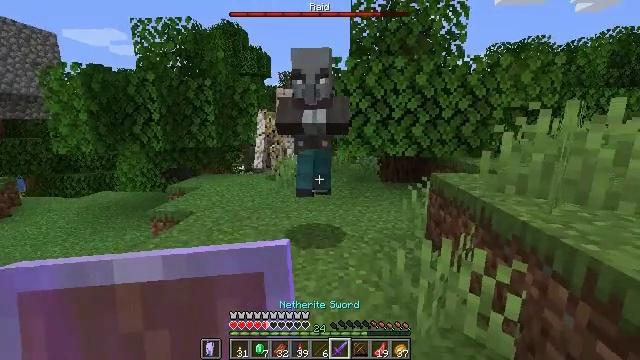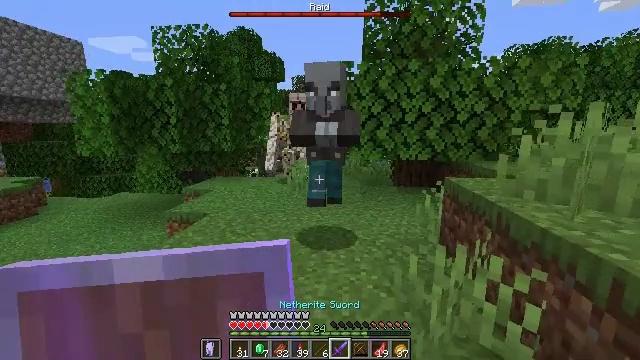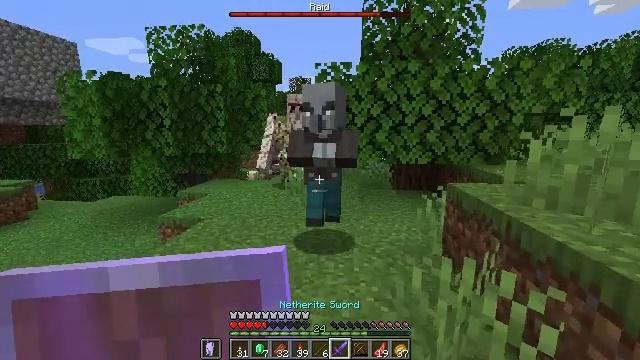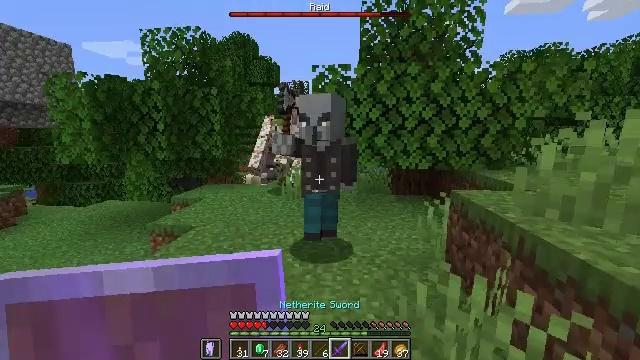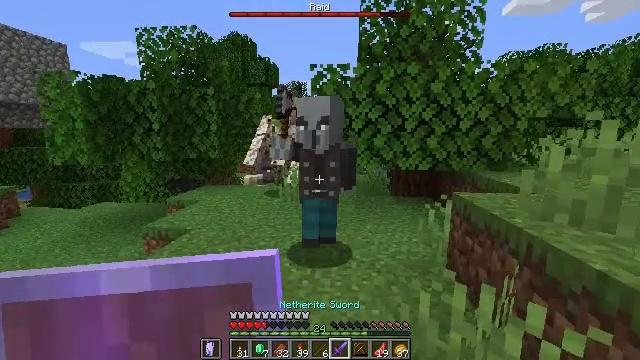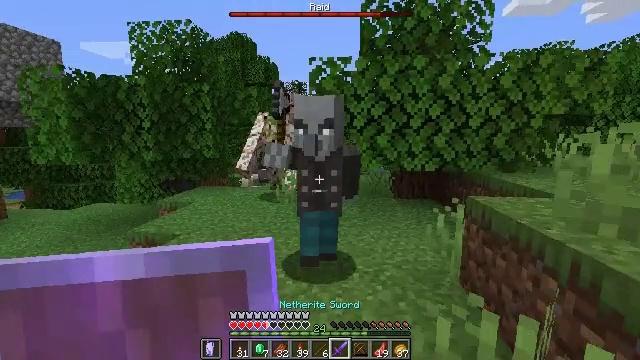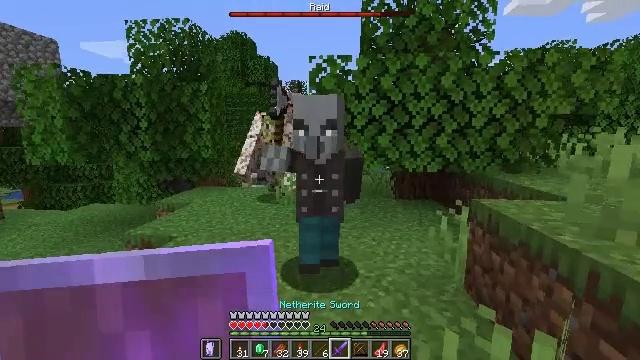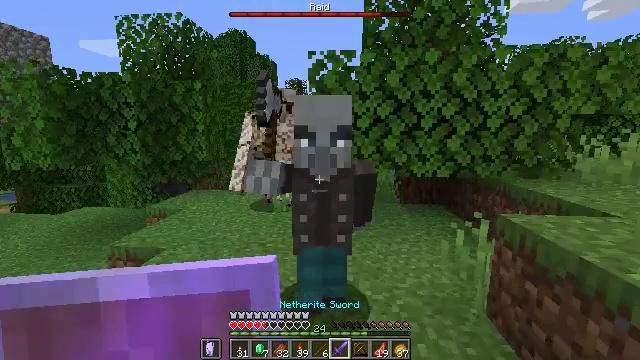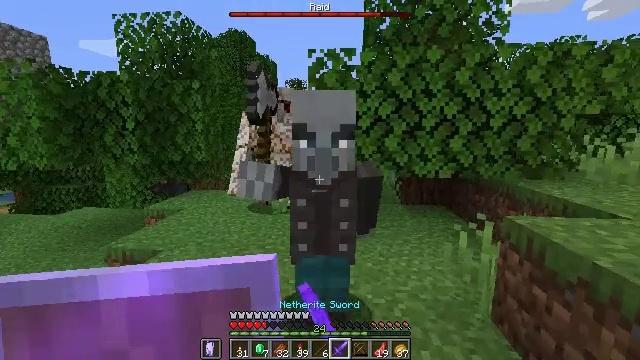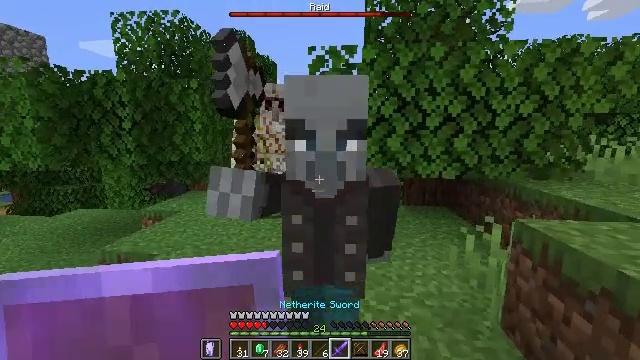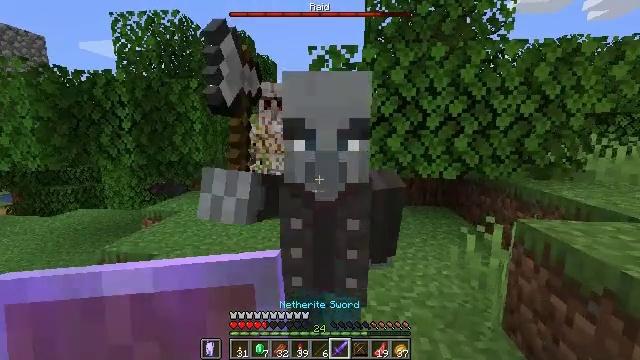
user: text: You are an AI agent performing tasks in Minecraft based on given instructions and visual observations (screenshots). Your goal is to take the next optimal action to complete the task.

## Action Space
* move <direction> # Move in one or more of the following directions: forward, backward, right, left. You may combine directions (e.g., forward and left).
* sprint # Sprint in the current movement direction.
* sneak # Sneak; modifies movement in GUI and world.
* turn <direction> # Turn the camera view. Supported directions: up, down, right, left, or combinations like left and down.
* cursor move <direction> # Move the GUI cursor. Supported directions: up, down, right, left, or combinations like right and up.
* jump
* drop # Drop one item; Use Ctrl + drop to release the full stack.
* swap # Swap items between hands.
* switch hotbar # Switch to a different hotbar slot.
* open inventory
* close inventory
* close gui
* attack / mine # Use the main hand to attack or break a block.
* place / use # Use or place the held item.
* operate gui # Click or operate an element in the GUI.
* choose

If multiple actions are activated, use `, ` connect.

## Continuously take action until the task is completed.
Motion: motion action
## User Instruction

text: Combat the vindicator.
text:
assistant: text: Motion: move forward, turn left
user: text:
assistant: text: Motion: move forward
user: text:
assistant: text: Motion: move forward
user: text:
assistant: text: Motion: move forward
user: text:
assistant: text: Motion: move forward
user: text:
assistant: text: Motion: move forward
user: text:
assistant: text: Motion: move forward, attack / mine
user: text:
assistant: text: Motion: attack / mine
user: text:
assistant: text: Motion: attack / mine
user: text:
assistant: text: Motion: move back, attack / mine
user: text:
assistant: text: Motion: attack / mine